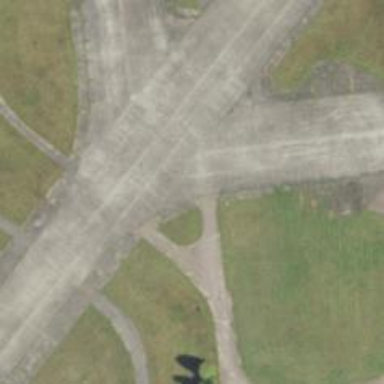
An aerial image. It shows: Asphalt taxiway in the airport.